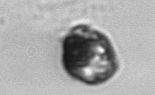
Label: Proterythropsis